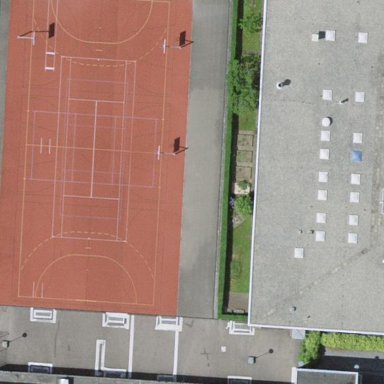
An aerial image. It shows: Tartan basketball court located on pitch designated for leisure land.